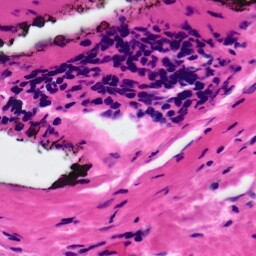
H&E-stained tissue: Ovarian